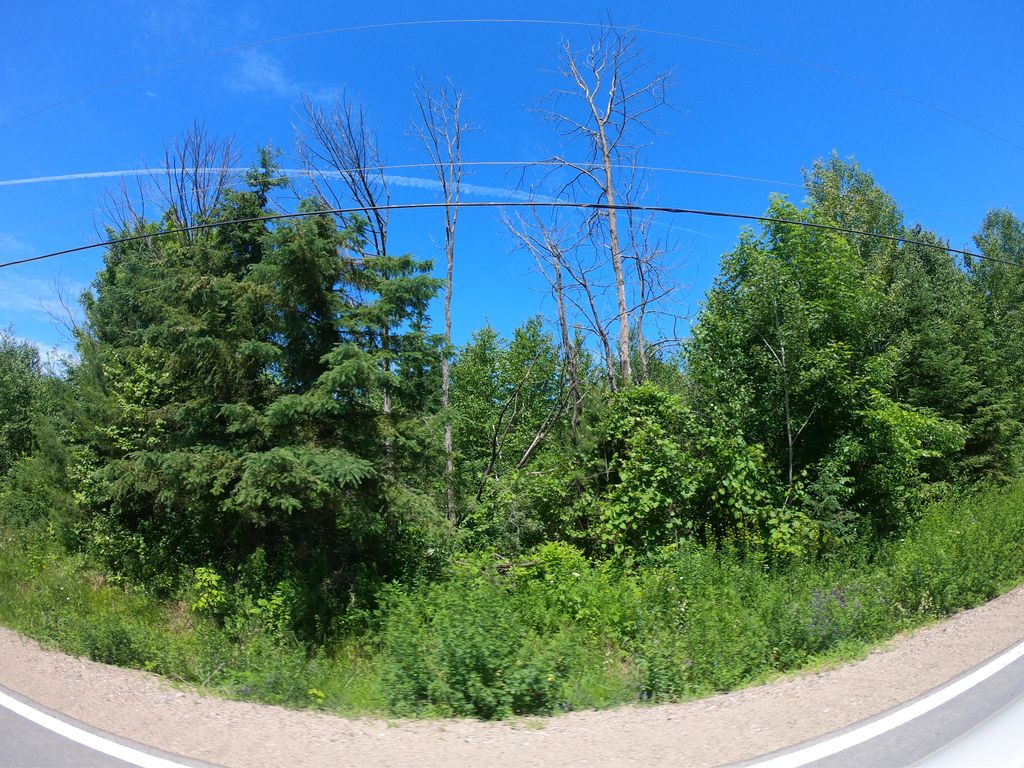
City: ottawa-gatineau